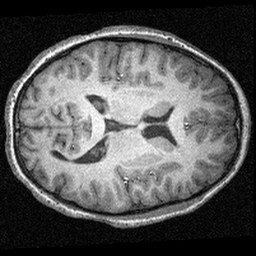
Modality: T1w
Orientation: axial
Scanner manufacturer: siemens
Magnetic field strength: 3 T
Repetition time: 1.57 s
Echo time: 0.00304 s